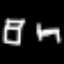
Label: bed